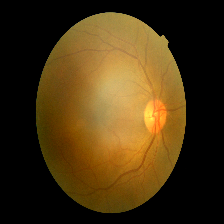
Diabetic retinopathy grade: Mild